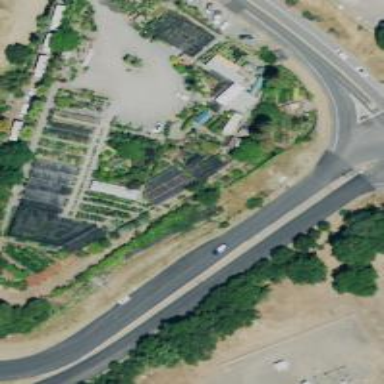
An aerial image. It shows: Garden center shop.